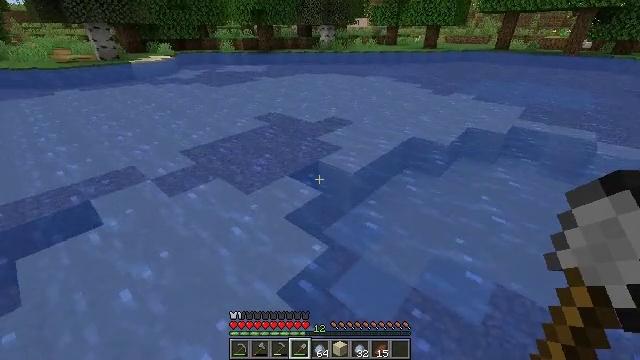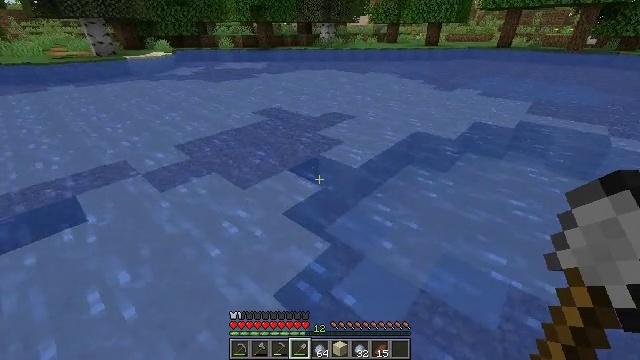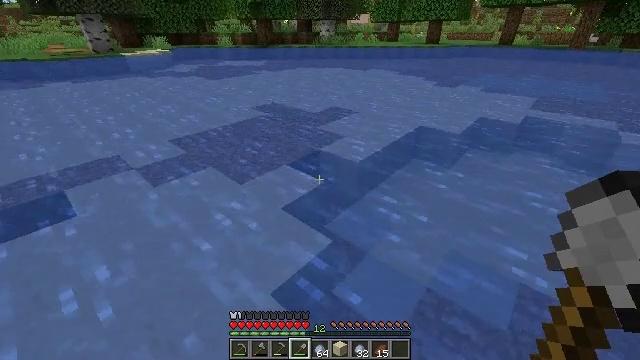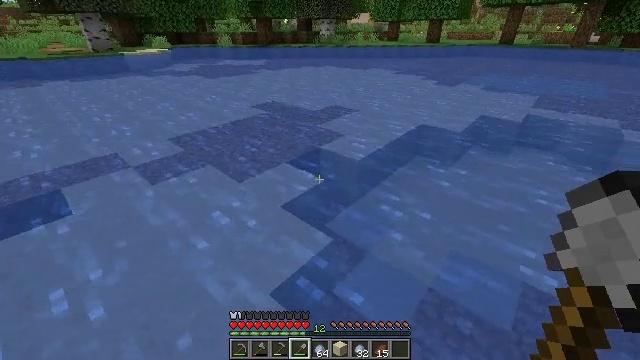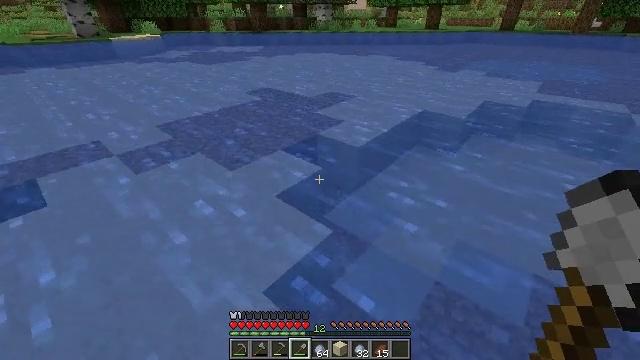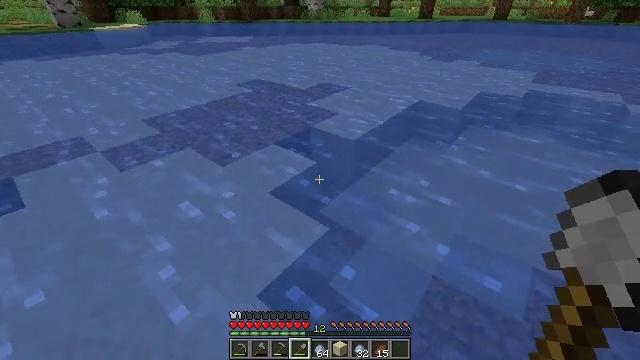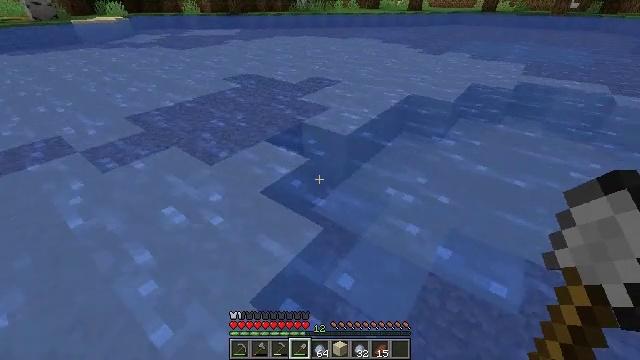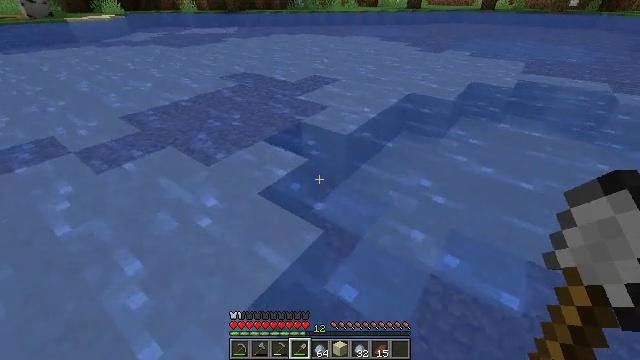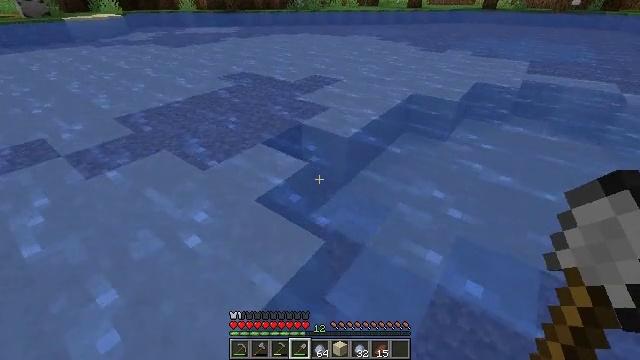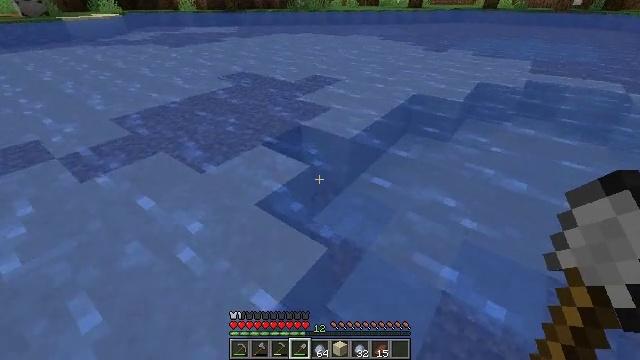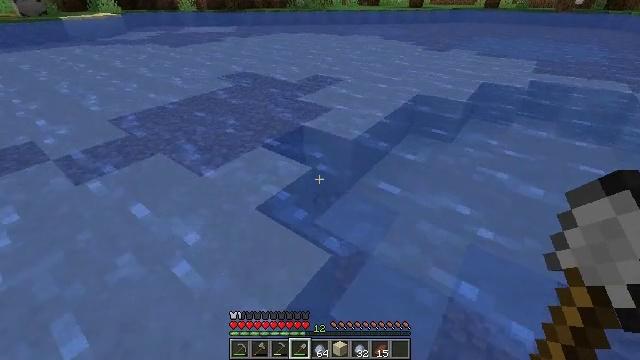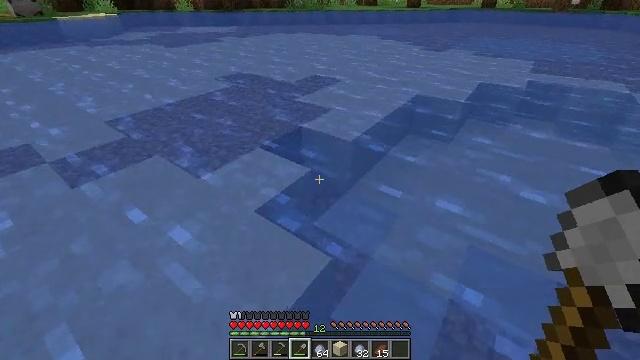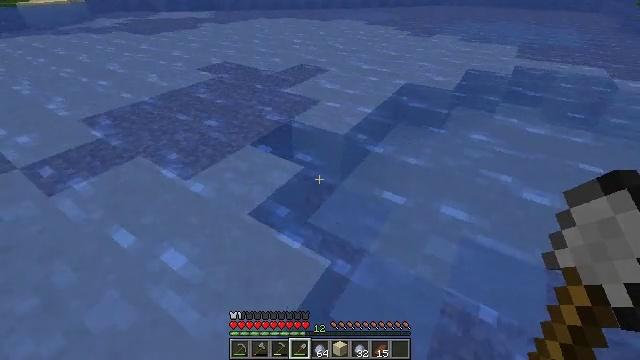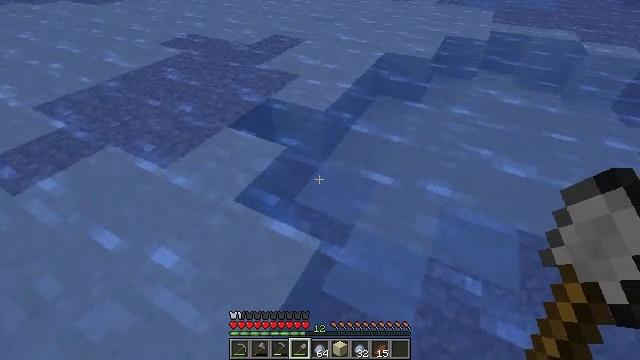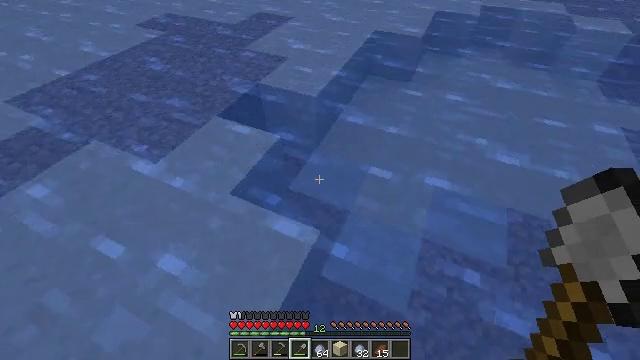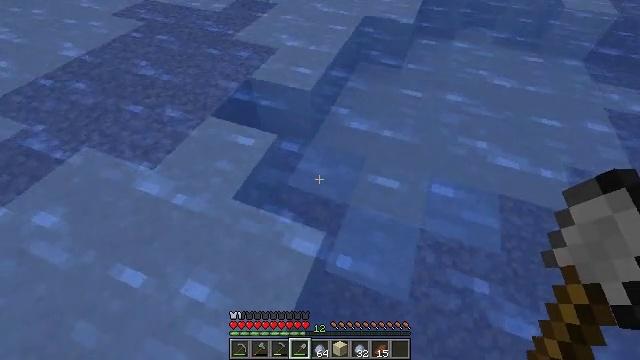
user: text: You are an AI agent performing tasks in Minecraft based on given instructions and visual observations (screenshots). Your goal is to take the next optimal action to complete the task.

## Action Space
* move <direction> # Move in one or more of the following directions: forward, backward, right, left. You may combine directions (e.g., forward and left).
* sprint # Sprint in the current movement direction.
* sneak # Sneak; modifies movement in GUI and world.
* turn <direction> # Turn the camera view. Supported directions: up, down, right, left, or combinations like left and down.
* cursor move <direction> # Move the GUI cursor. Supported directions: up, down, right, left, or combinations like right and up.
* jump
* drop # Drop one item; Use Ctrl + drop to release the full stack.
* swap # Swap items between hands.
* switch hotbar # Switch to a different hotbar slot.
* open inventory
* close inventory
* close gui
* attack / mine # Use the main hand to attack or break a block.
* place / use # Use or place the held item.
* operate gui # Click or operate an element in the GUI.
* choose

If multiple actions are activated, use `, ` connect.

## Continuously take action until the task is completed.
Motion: motion action
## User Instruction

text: Mine the clay from the riverbed.
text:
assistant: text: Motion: move forward, jump
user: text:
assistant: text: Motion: move forward, jump
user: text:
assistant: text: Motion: move forward, jump
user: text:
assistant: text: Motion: move forward, turn down, jump
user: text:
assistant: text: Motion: move forward, turn right and down, jump
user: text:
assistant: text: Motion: move forward, turn right and down
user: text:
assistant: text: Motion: move forward
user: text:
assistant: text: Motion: move forward
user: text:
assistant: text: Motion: move forward and move left
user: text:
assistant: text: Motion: move forward and move left
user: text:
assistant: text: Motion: move forward and move left, jump
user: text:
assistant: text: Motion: move forward and move left, turn right and down, jump
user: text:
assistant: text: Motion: move forward and move left, turn right and down, jump
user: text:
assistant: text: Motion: move forward and move left, turn right and down, jump
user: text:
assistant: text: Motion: move forward and move left, turn right and down
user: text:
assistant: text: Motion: move forward and move left, turn right and down
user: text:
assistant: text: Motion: move forward and move left, turn right and down
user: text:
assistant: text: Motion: move forward and move left, turn right and down
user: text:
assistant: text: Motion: move forward and move left
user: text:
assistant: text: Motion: move forward and move left, turn right
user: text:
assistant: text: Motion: move forward, sneak, turn right
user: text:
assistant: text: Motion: move forward, sneak, turn right
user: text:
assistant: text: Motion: move forward, sneak, turn right
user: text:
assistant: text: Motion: move forward, sneak
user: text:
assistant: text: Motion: move forward
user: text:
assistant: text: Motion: move forward
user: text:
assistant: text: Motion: no_op
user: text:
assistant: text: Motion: no_op
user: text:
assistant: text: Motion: no_op
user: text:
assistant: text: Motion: no_op